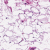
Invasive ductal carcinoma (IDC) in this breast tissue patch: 0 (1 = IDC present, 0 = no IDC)